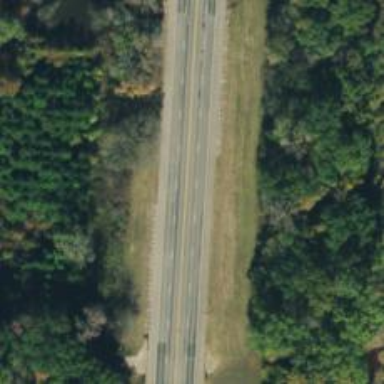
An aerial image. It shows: Trunk highway.